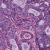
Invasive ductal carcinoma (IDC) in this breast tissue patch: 1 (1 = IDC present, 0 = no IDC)